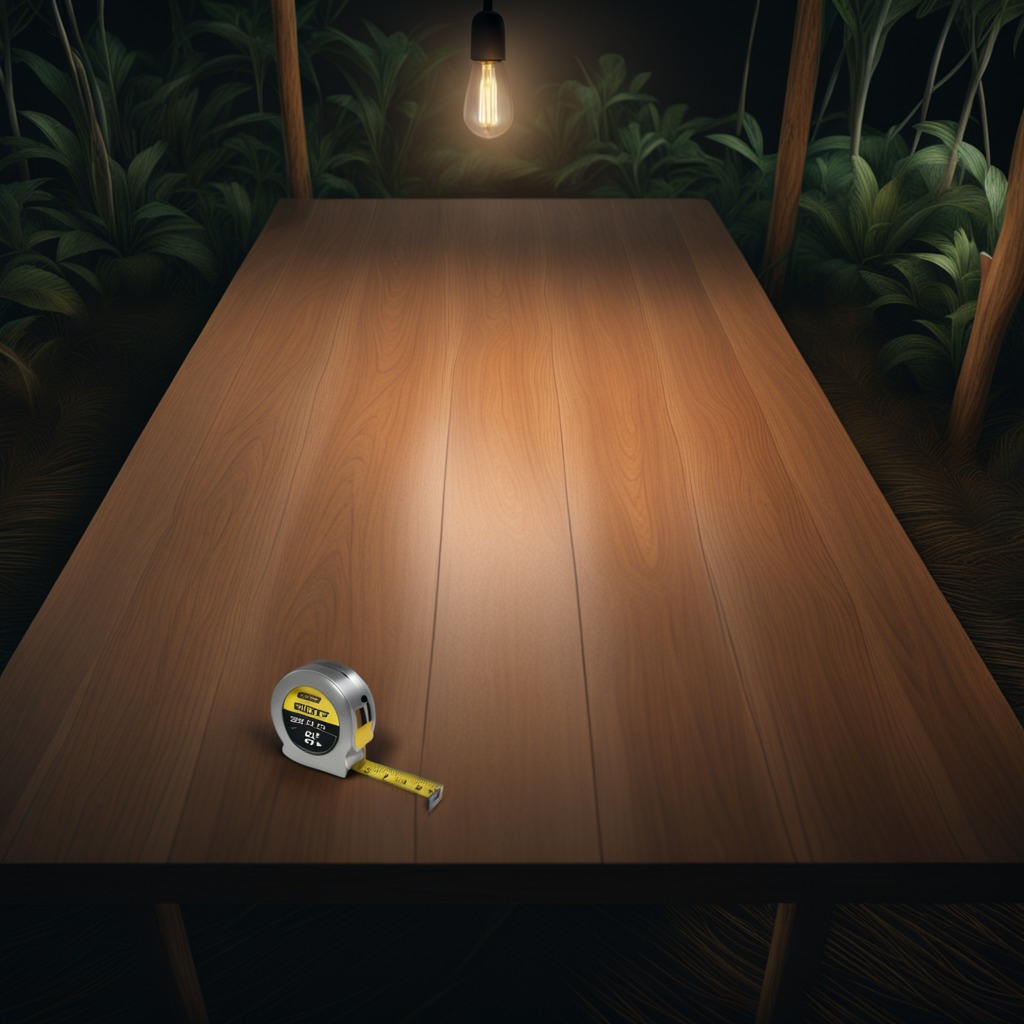
A measuring tape is lying on the wooden table inside a jungle field workshop tent at night.